Question: I have a big '<div>' with 3 smaller '<div>' inside.
I want to put space between the 3 little '<div>' without defining the size of the big '<div>' or put 'margin-top' to each little '<div>'.
Here is my CSS :
'''
table
{
border-radius: 10px;
border-collapse: collapse;
background: white;
}
.div_tableaux
{
border: 10px solid red;
display: flex;
justify-content: space-arround;
align-items: center;
flex-direction: column;
margin-top: 10%;
padding: 30px;
}
'''
Do you know how to do that in CSS ?

Red = Big div; blue = little div
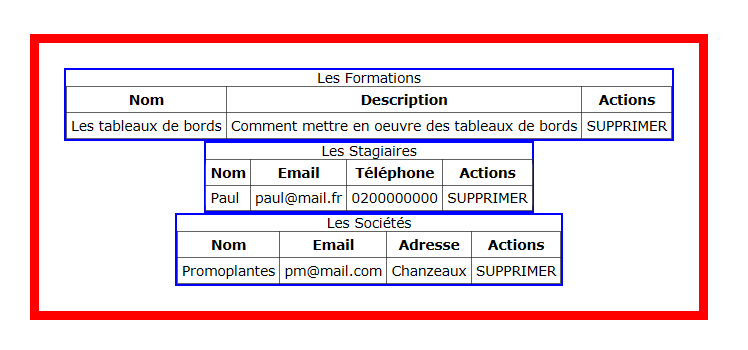
Answer: You can just put another div's between them and set height to them:
'''
.red {
width: 300px;
border: 3px solid red;
padding: 20px;
}
.blue {
width: 90%;
border: 3px solid blue;
}
.empty {
width: 100%;
border: 0;
height: 20px;
}
'''
'''
<div class="red">
<div class="blue">
content
</div>
<div class="empty">
</div>
<div class="blue">
content
</div>
<div class="empty">
</div>
<div class="blue">
content
</div>
</div>
'''